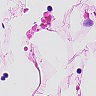
Metastatic tissue present: no